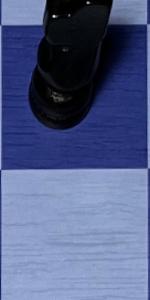
Label: Empty